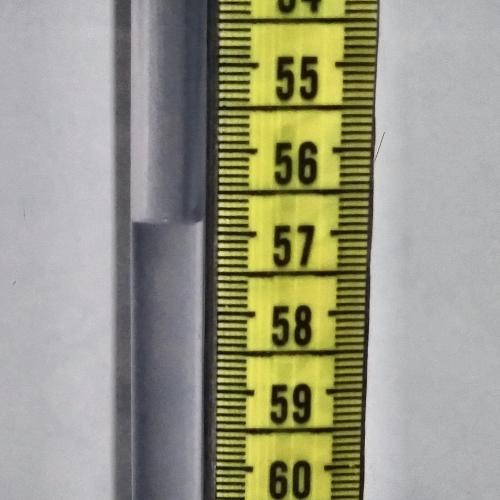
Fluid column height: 56.9 cm